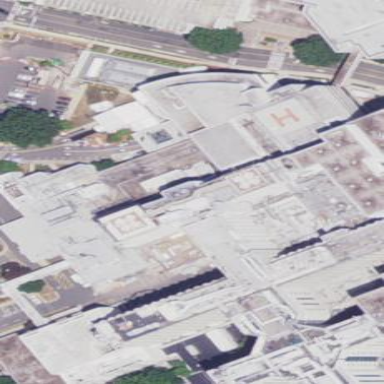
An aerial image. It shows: Section of hospital building.